Camera: DJI MAVIC2-ENTERPRISE-ADVANCED
Captured: 2021:03:11 16:10:57
Image size: 640x512
Exposure program: Program AE (Auto)
Metering mode: Center-weighted average
Light source: Daylight
White balance: Auto
Gimbal degree: -836,-900,0
Flight degree: -811,14,-29
Flight speed: 3,-19,0
Ambient temperature: 25.0 C
Object distance: 5.0 m
Emissivity: 0.95
Relative humidity: 50 %
Reflected temperature: 25.0 C
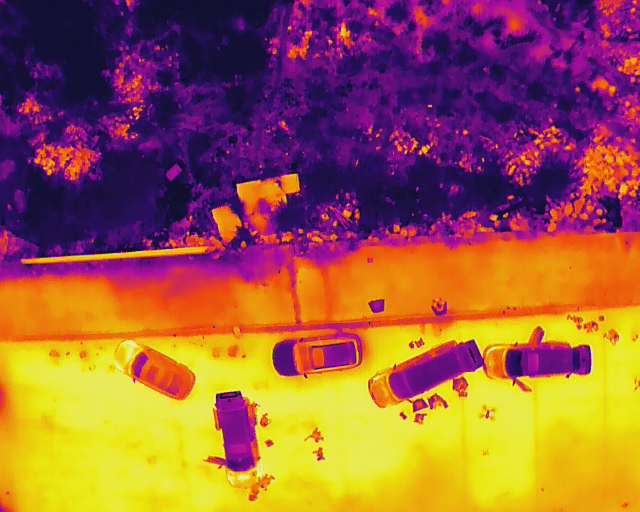